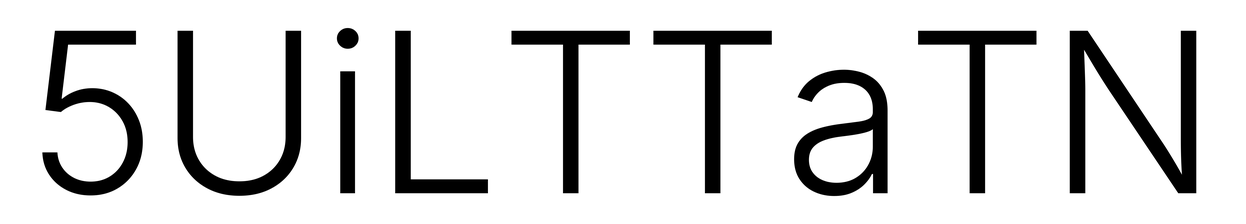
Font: Inter_Light